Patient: sex M, age 67
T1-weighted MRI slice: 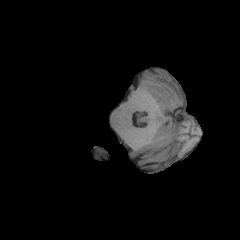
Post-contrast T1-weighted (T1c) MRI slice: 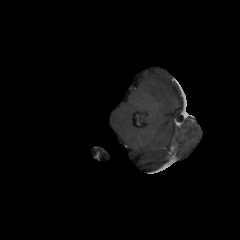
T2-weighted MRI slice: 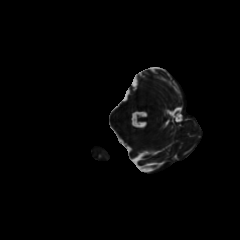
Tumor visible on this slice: no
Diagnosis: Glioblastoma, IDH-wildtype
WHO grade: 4